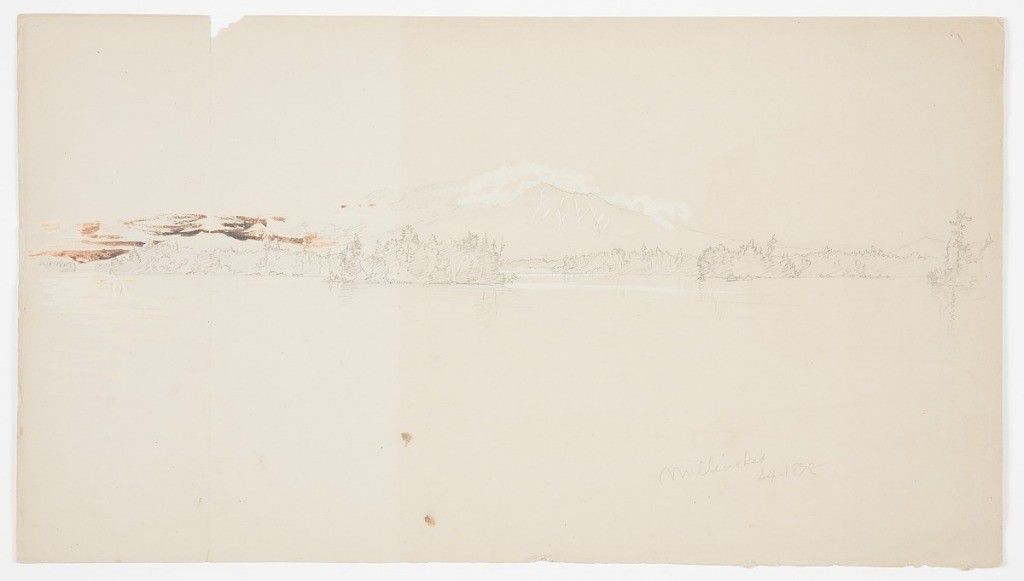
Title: Mt. Katahdin from Millinocket Lake, Maine
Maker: Frederic Edwin Church, American, 1826–1900
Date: September 1878
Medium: Graphite, white gouache, and oxidized white gouache on tan wove paper
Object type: drawing
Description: Landscape sketch showing a view of Mt. Katahdin from the southern shore of Millinocket Lake in Maine. The lake's placid surface extends from the foreground and through to the middle distance, where it encounters a heavily wooded island at center left while, behind it, the opposite shoreline stretches horizontally across the composition. In the background at center, Mt. Katahdin is crowned with clouds as it looms over the scene. Several ridges and washes are highlighted in white gouache, while the mountain's ridge is sharp and serrated. At left, other nearby mountains are visible while South Turner Mountain is shown near the right margin.